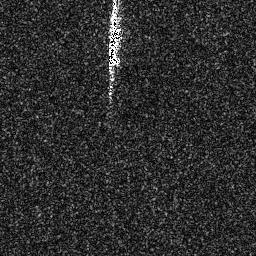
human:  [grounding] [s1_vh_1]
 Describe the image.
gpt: In the satellite image, there is  <ref>1 medium ship </ref> <box>[[40, 2, 48, 26, 0]]</box> located at top.